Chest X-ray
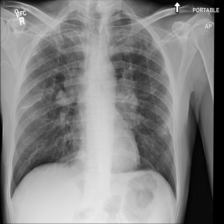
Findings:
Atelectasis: negative
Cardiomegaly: negative
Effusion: negative
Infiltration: negative
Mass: positive
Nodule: negative
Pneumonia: negative
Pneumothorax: negative
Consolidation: negative
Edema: negative
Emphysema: negative
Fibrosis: negative
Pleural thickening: negative
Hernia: negative